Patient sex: M
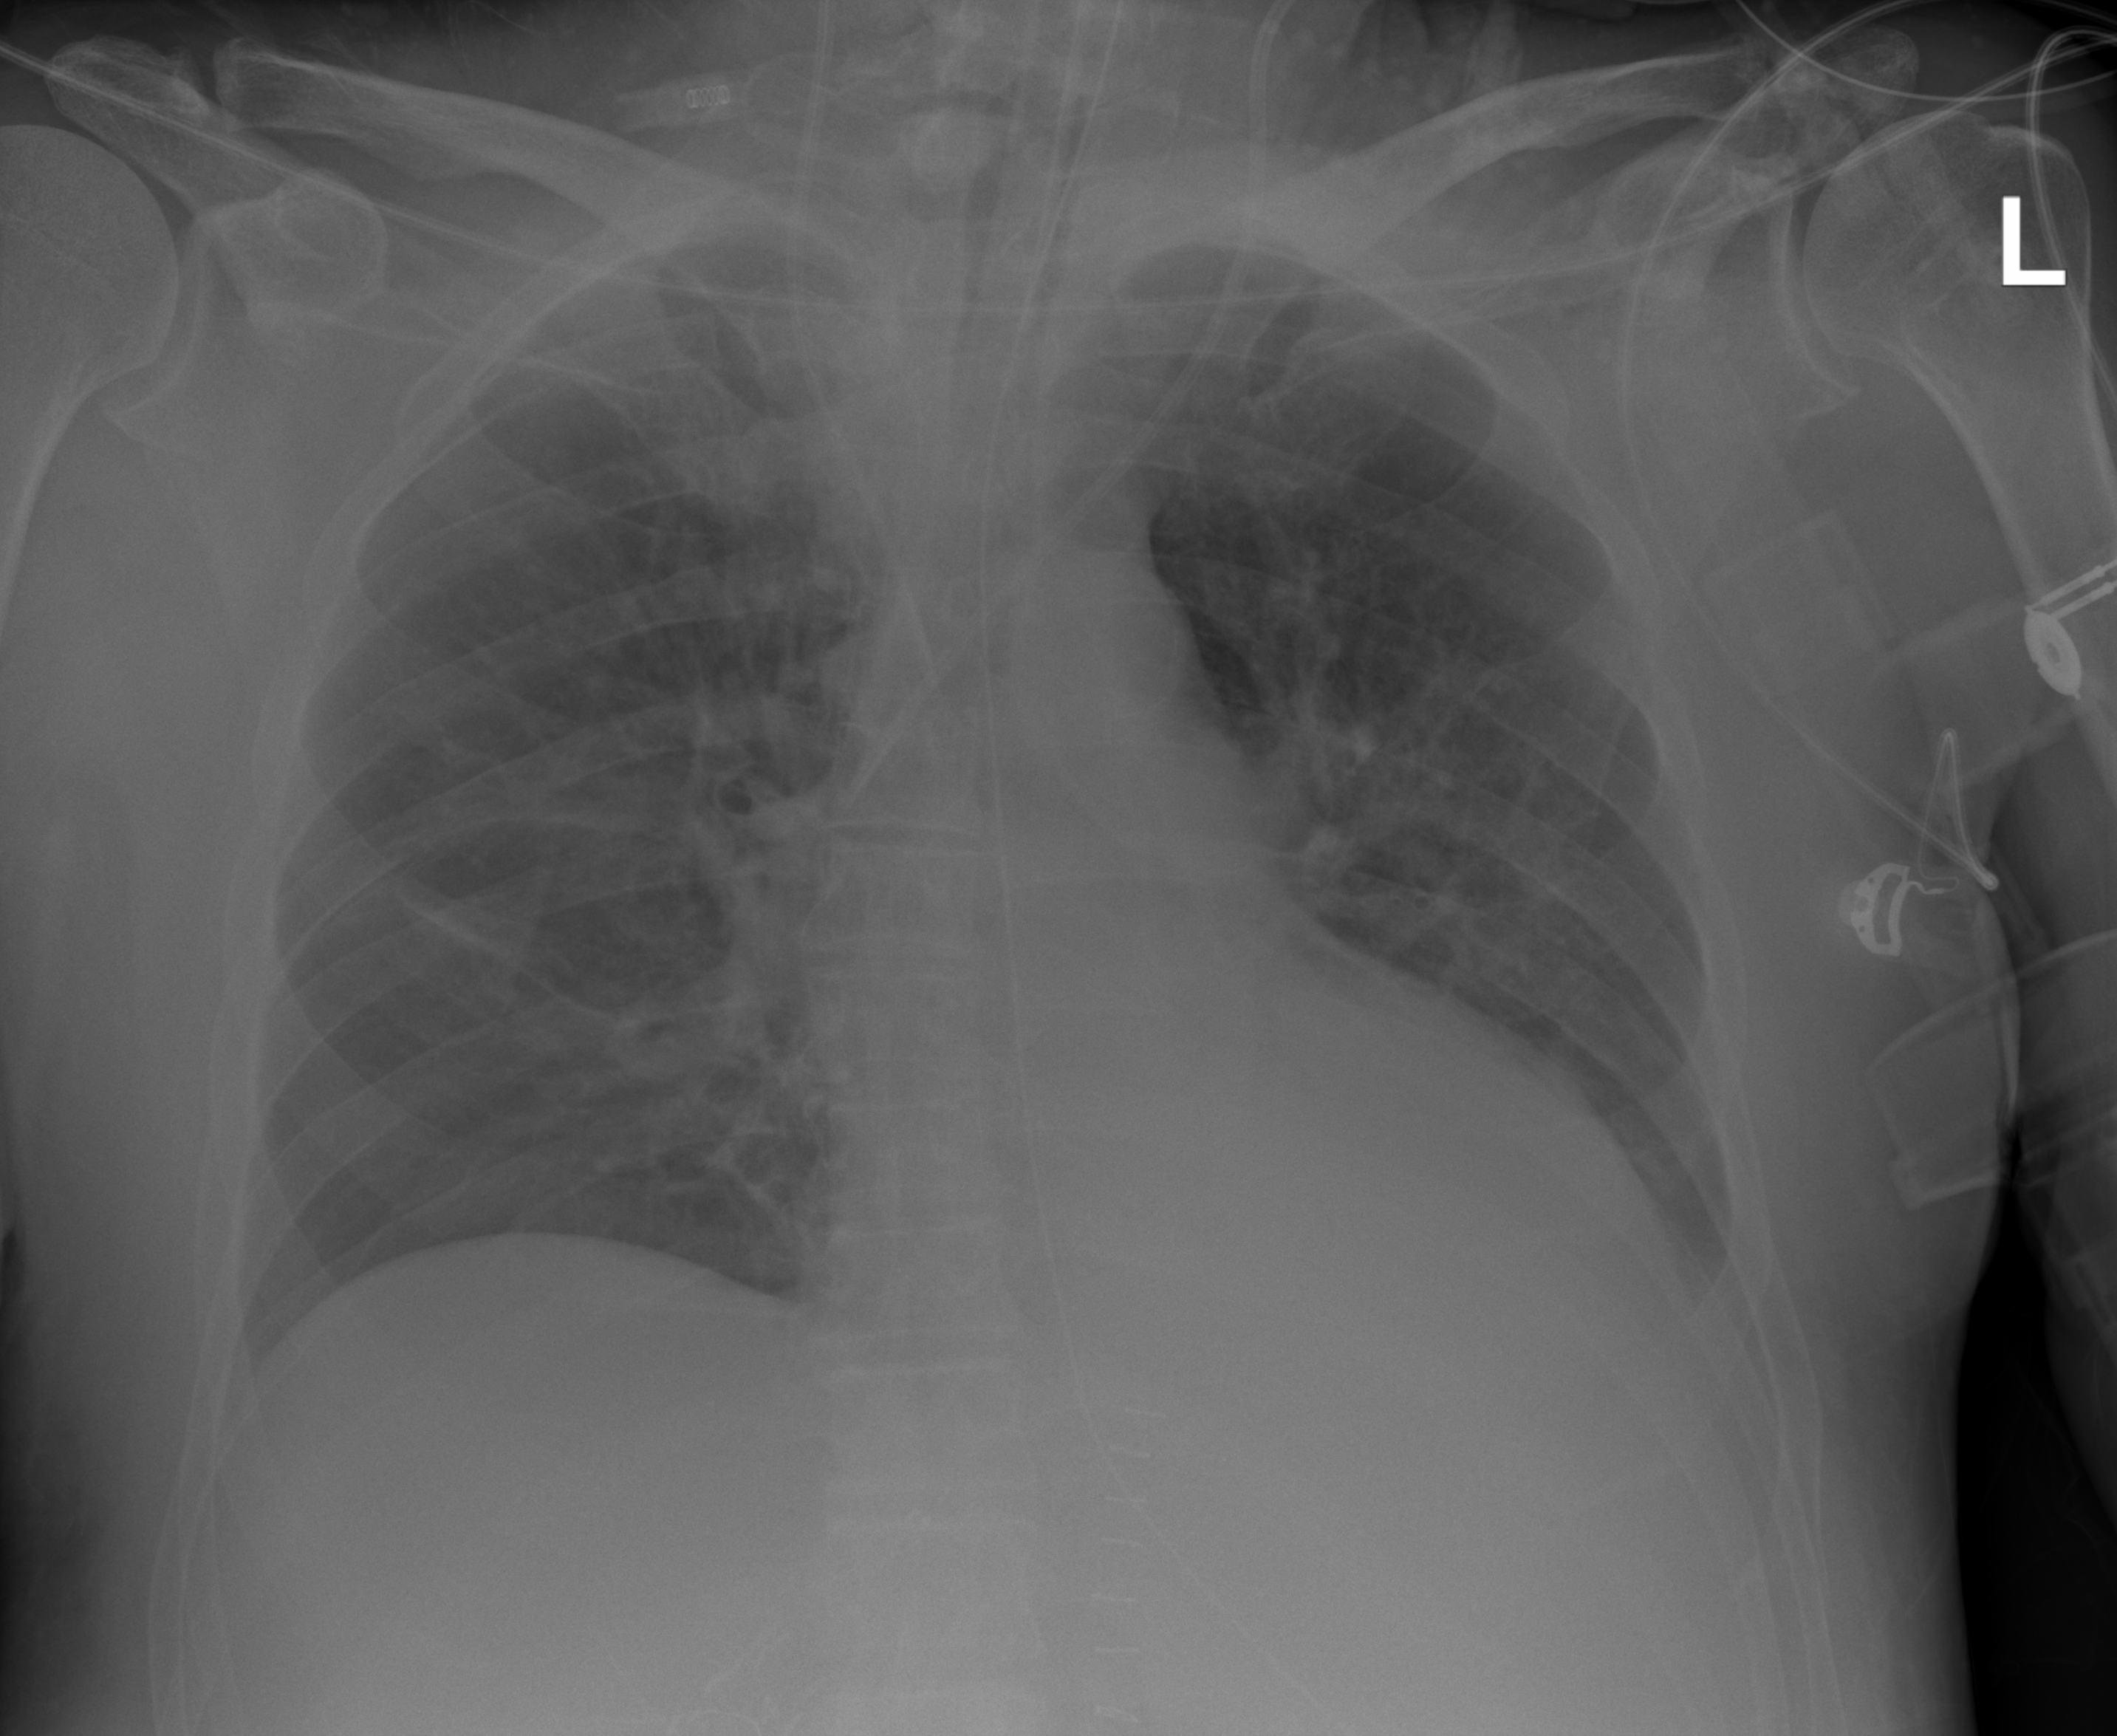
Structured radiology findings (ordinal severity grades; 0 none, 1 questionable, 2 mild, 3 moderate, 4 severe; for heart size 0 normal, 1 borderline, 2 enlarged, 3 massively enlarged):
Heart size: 0
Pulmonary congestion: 2
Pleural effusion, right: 0
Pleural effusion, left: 2
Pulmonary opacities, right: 0
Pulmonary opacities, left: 0
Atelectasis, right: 2
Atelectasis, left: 2